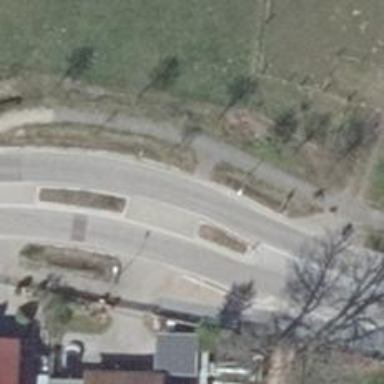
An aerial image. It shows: Secondary road with asphalt surface featuring chicane for traffic calming.